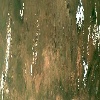
Label: land